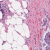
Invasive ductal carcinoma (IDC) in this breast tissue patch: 1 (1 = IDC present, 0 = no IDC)